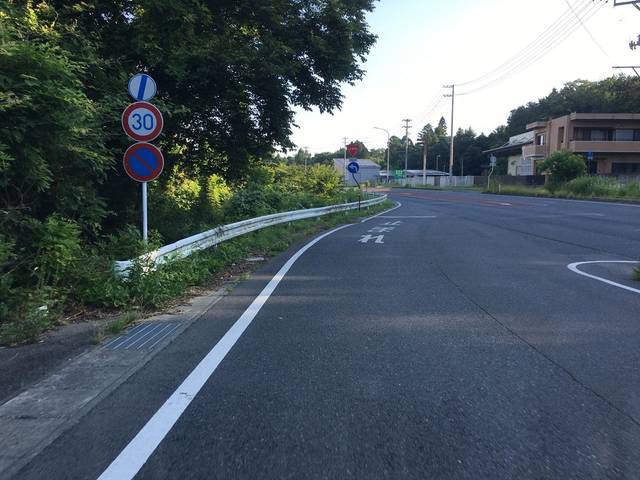
Region: Japan
Coordinates: 37.817, 140.922